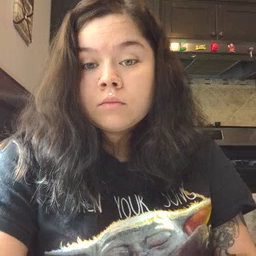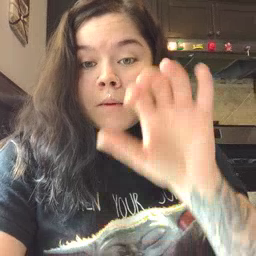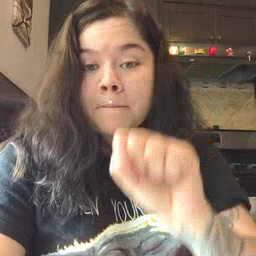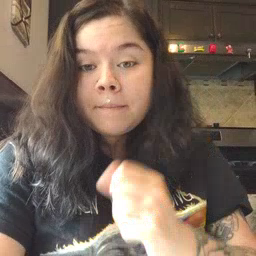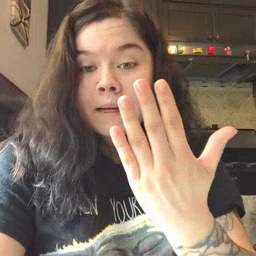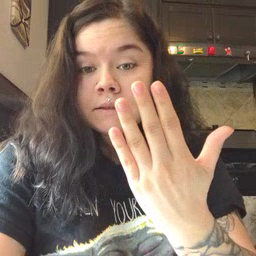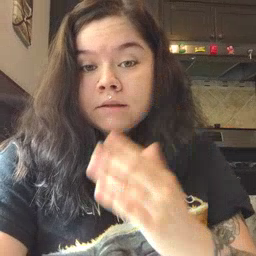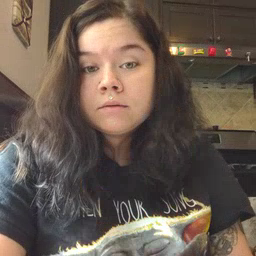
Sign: mitten